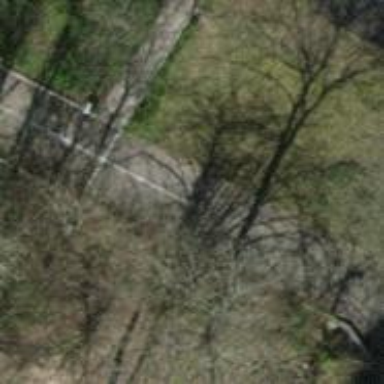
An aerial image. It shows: Footway on bridge.